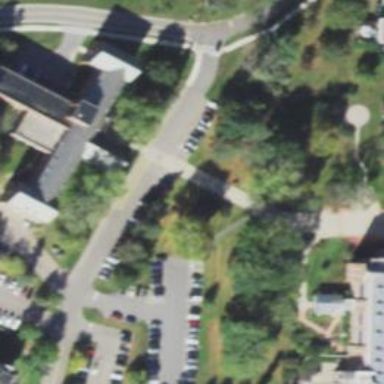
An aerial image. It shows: Street-side parking area with asphalt surface.